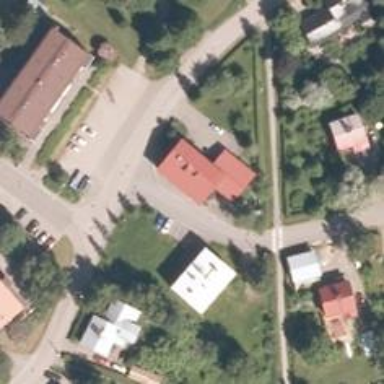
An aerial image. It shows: Veterinary facility.